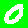
Digit: 0